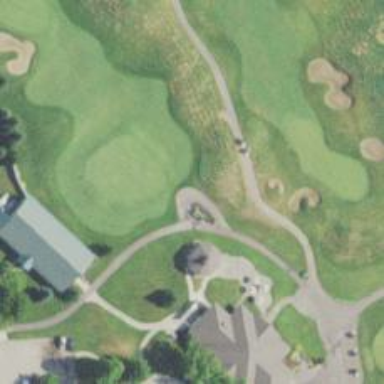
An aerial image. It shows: Path for both road and golf.